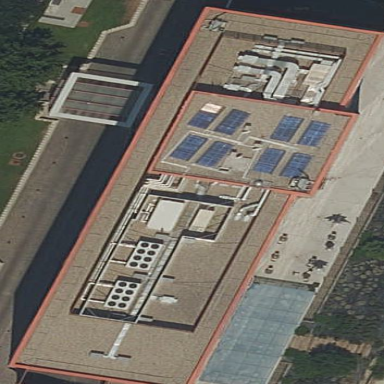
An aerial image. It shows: Hotel building.